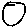
Label: circle